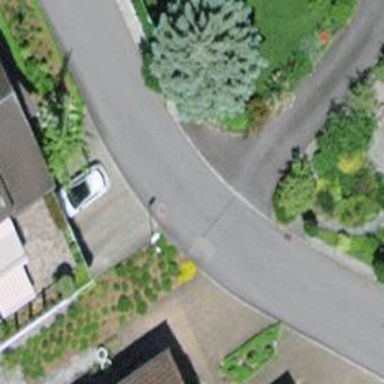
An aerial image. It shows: Residential road with asphalt surface and no sidewalk.